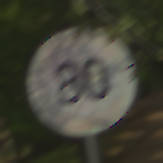
Verkehrszeichen: Geschwindigkeit80
Umgebung: Outdoor, RoadRail
Tageszeit: MorningAfternoon
Wetter: Clear
Licht: Natural
Jahreszeit: NotSpecified
Kontrast: LowContrast